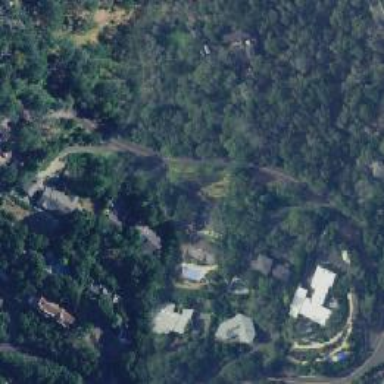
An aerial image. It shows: Driveway leading to service road.